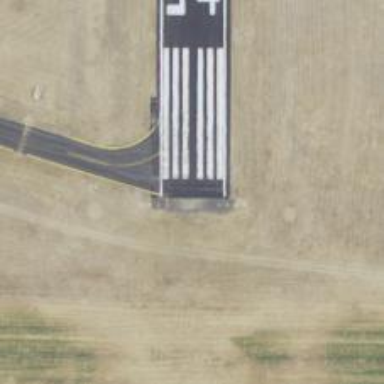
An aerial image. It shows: Asphalt runway at the airport.